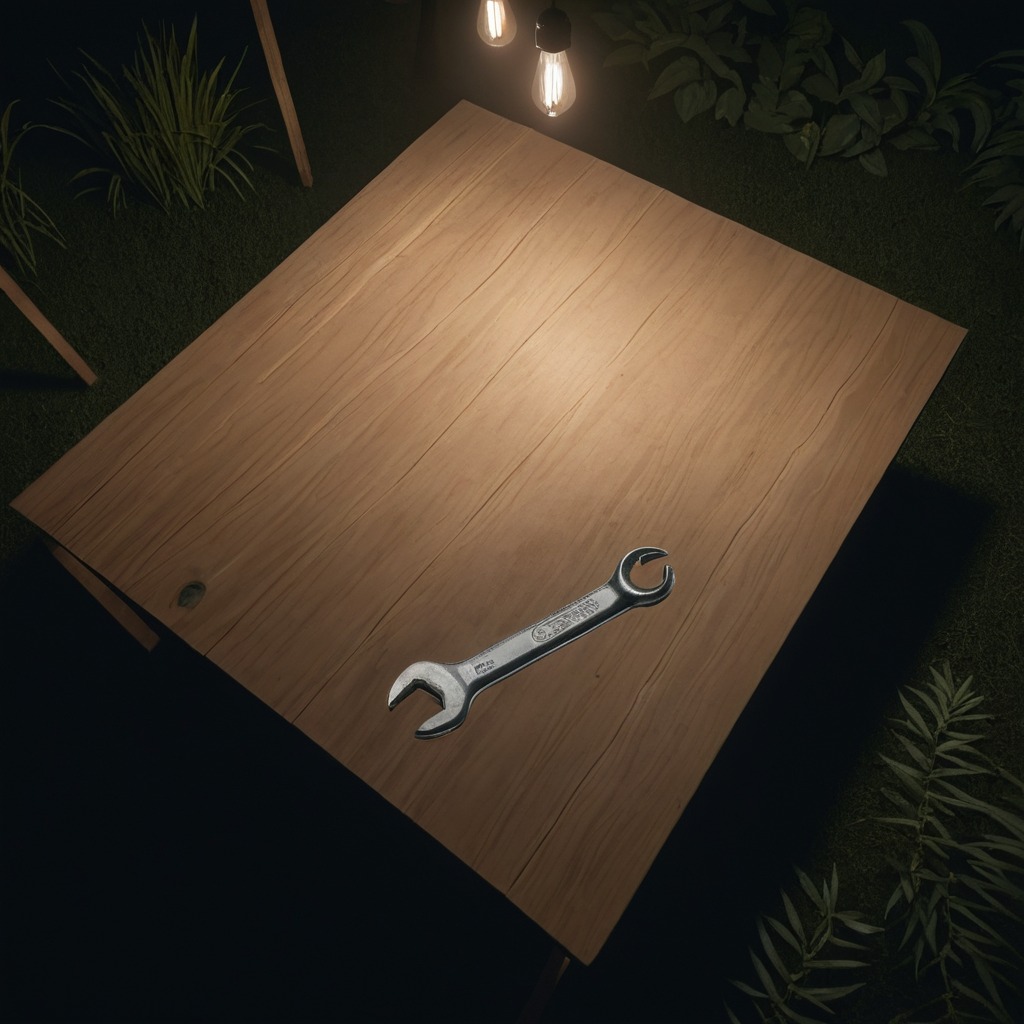
An wrench is lying on a wooden table inside a jungle field workshop tent at night.